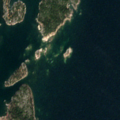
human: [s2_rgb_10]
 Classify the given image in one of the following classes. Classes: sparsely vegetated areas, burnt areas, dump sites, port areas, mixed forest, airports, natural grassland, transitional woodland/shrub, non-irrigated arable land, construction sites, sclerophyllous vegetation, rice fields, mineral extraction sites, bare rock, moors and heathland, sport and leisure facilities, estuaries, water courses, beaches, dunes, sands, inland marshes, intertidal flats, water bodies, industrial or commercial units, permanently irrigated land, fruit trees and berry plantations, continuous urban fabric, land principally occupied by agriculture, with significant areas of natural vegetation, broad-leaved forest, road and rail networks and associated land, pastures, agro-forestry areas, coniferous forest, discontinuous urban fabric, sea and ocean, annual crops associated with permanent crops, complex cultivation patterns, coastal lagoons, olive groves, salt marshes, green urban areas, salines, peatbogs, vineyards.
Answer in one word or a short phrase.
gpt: mixed forest, sea and ocean